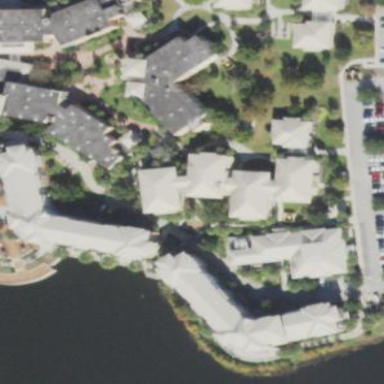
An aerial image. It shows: Dormitory building.